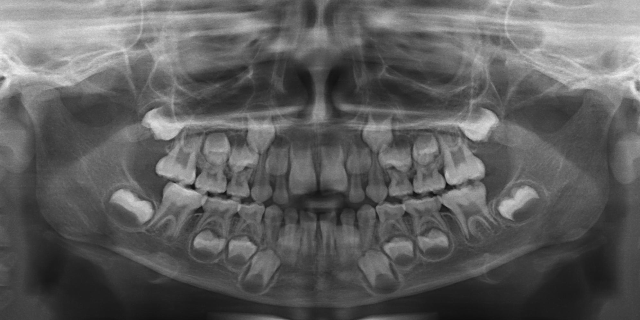
child